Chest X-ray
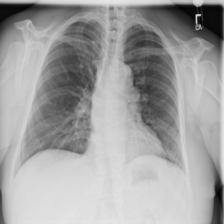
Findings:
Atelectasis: negative
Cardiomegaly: negative
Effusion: negative
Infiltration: negative
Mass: negative
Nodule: negative
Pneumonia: negative
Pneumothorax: negative
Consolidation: negative
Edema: negative
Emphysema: negative
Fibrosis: negative
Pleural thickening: negative
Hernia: negative